RGB frame:
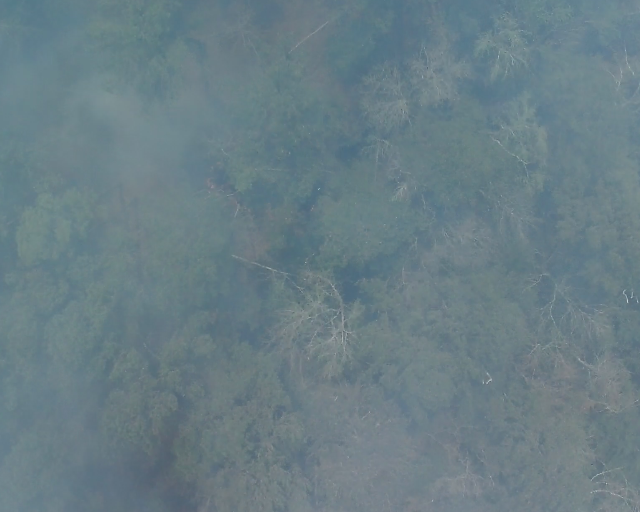
Thermal frame:
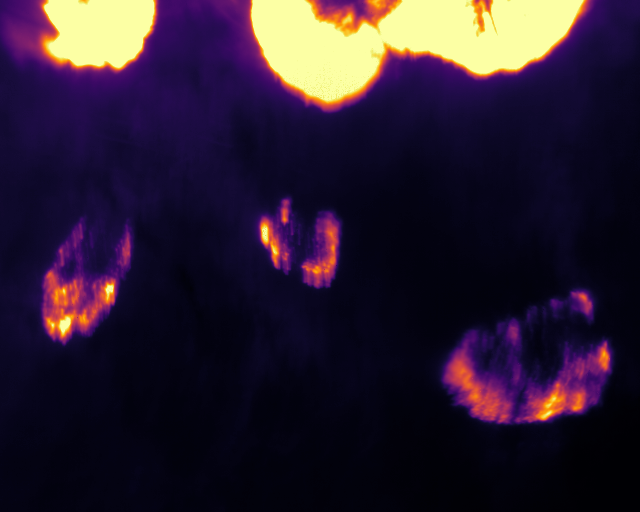
Captured: 2026-02-26 02:28:59
Pixels at or above 80 °C: 41201 (fraction of frame: 0.1257)